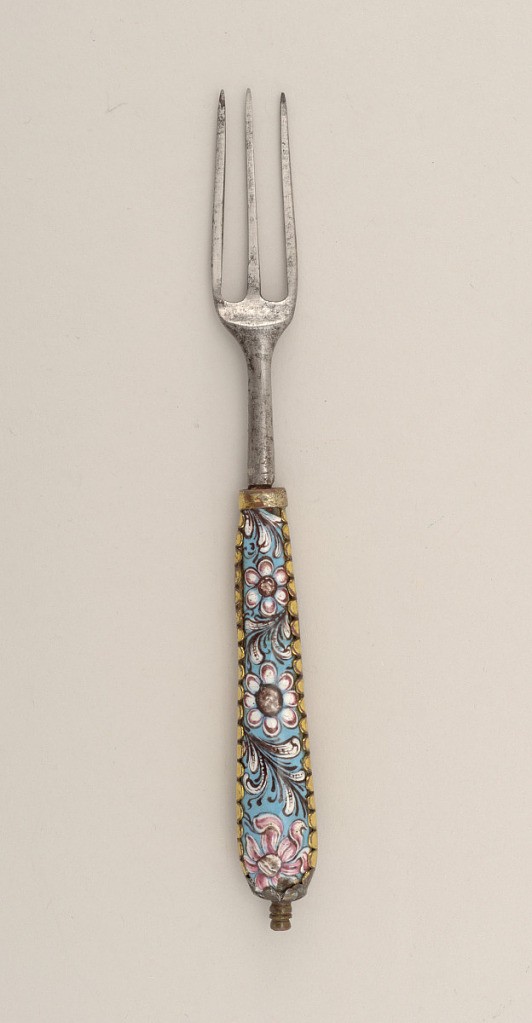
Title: Fork with Blue and Pink Foral Enamel Handle
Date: ca. 1600–1700
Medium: steel, enamel, brass
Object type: fork
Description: Fork has three pointed, slightly curving tines. Sloping shoulders and long plain neck. Enameled handle, floral pattern in white, pink and black on a light blue ground. Brass mounts along the sides of handle.